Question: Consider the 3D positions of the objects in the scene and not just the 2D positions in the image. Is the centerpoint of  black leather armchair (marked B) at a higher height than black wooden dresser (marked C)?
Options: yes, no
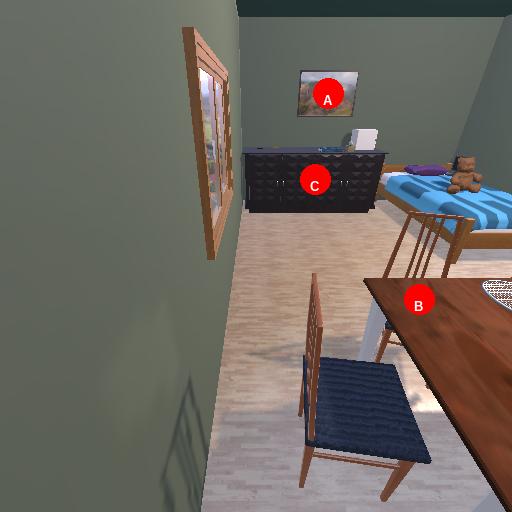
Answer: yes